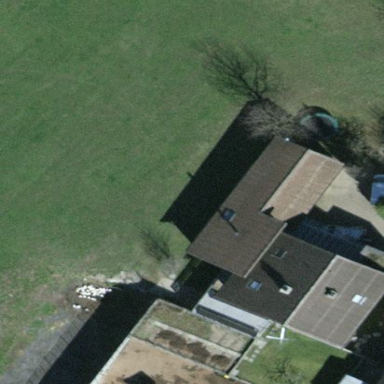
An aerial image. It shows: Farm building with gabled roof.